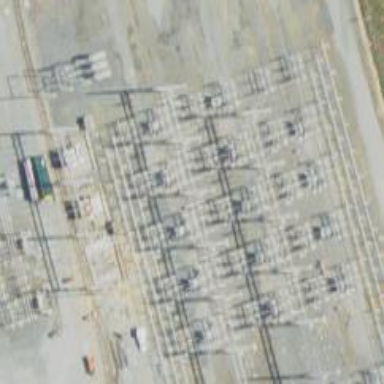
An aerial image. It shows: Switch for power supply.